Field crop: maize
Growth stage: 2
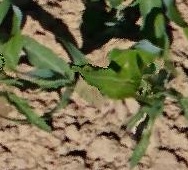
Species: maize